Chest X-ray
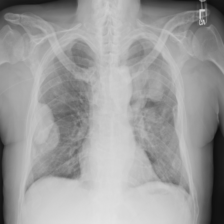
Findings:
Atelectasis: negative
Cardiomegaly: negative
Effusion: negative
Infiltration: negative
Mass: positive
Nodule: negative
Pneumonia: negative
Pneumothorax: negative
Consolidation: negative
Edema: negative
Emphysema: negative
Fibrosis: negative
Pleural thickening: negative
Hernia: negative